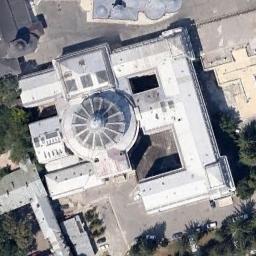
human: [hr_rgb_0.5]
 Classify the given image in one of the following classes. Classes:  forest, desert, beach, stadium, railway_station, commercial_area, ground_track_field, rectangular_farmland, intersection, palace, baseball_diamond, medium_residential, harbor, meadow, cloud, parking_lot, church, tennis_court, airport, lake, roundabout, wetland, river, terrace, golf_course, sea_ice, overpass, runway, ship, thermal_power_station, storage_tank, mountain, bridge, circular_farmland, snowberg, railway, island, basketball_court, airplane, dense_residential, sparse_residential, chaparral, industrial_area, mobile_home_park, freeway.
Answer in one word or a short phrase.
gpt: church